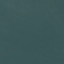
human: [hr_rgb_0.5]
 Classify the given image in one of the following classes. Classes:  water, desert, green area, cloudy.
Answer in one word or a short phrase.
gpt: water